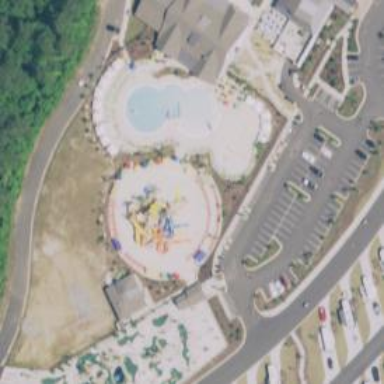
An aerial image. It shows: Water slide attraction.